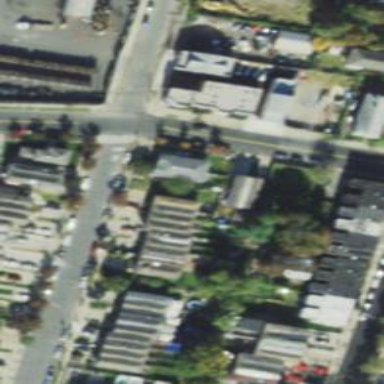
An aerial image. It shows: Neighborhood.